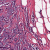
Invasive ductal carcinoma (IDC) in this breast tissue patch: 1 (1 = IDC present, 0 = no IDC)